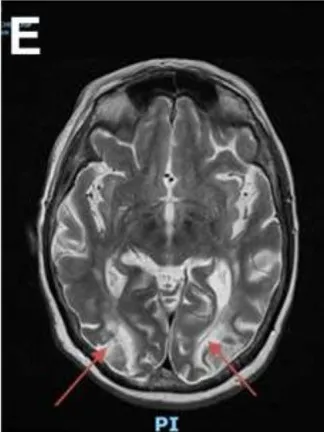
Follow-up images. (E) T2-weighted images showing hyperintense lesions in the occipital lobes.
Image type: radiology (mri)